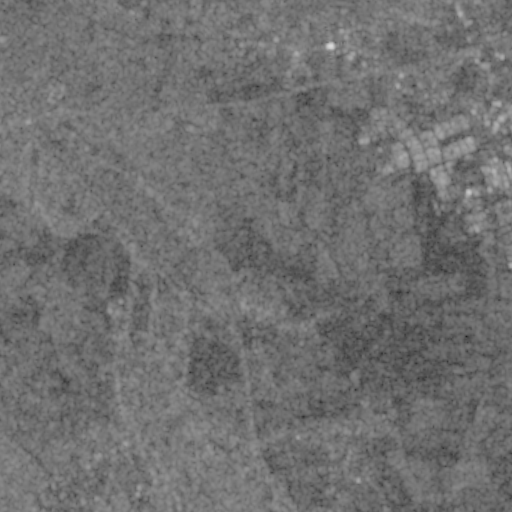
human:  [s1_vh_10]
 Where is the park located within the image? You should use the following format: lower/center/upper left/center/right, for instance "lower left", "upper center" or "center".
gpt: The park is located in the upper of the image.
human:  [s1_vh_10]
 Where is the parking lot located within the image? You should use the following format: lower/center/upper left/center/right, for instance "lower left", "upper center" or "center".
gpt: The parking lot is located in the upper right of the image.
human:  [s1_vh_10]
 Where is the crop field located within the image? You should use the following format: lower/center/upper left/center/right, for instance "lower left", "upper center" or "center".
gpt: There is no crop field in the image.

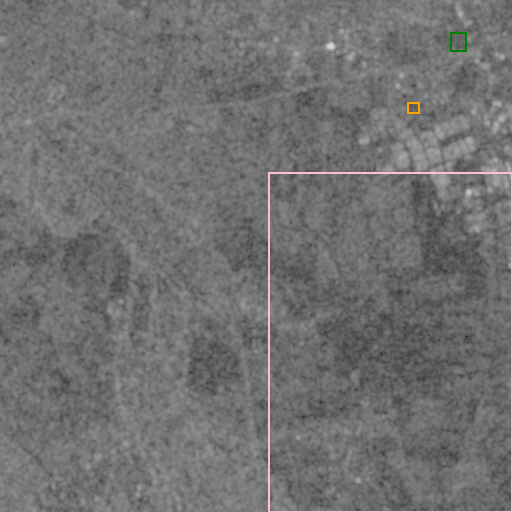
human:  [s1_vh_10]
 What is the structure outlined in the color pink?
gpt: The structure outlined in pink is a crop field.
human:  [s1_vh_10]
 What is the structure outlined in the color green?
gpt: The structure outlined in green is a park.
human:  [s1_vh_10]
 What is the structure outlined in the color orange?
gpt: The structure outlined in orange is a parking lot.
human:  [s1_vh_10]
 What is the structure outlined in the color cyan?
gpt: There is no cyan outline.